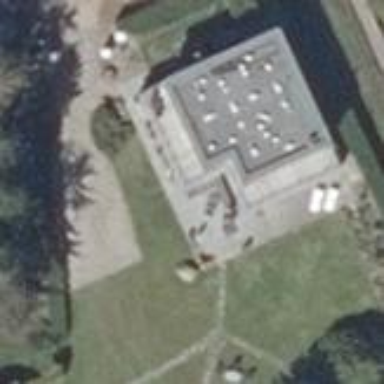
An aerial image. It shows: Building.